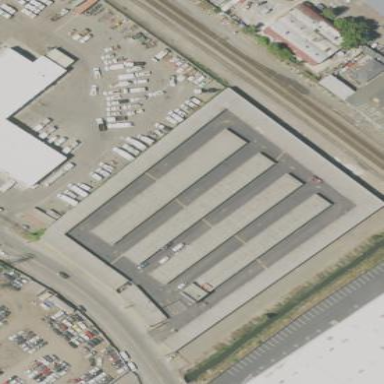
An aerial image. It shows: Storage rental shop.